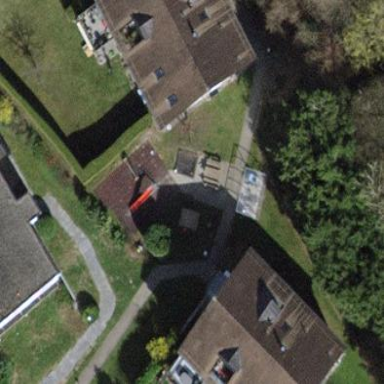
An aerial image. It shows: Playground area for leisure activities on the land.